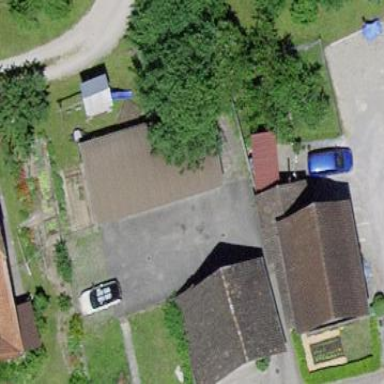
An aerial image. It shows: Garage.